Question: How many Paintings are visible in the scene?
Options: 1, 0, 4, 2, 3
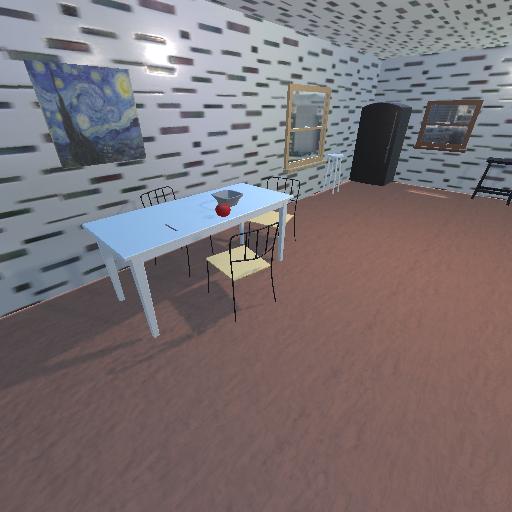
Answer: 1